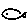
Label: fish